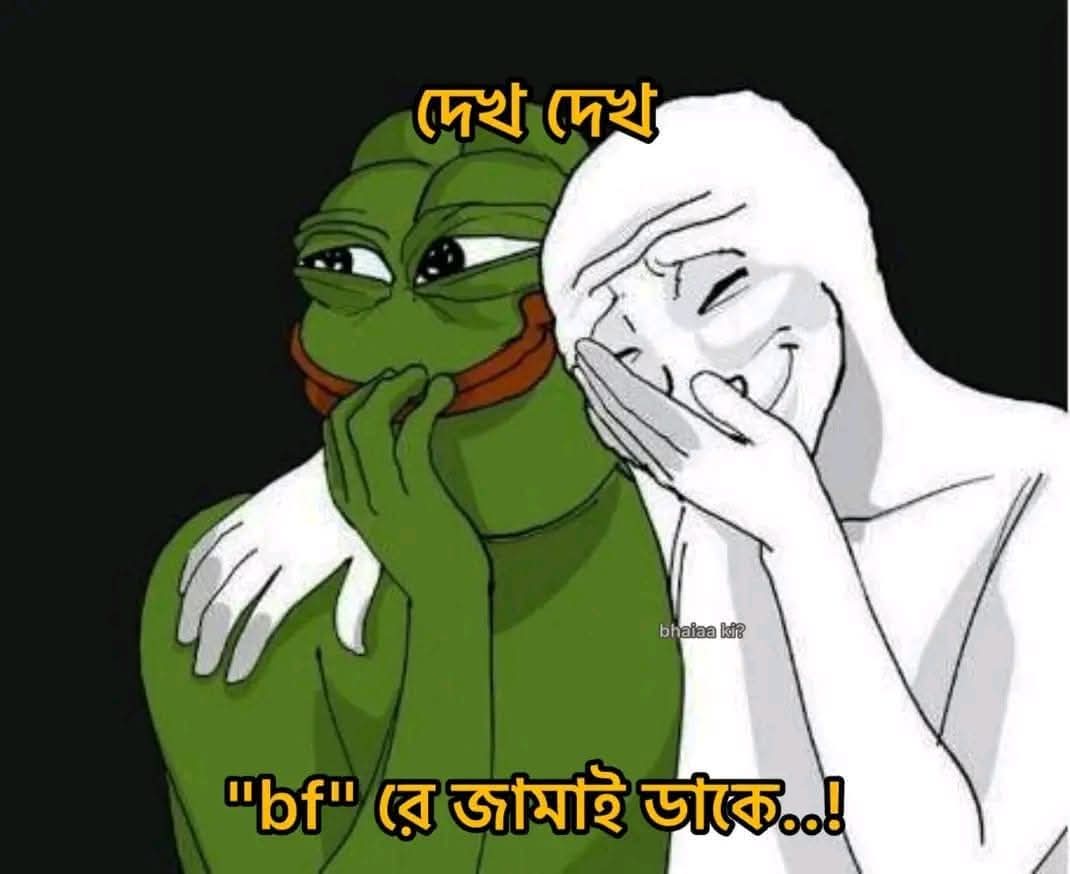
Text: দেখ দেখ
"bf" রে জামাই ডাকে..!
Label: Non Hate